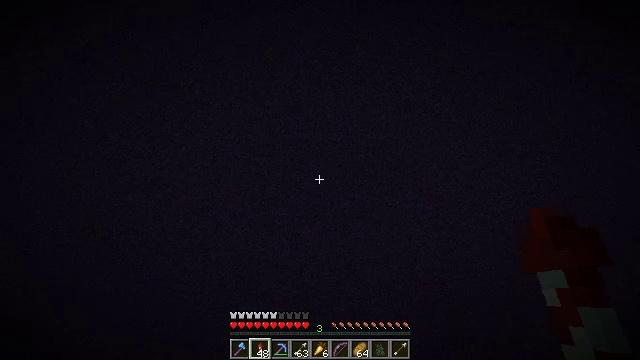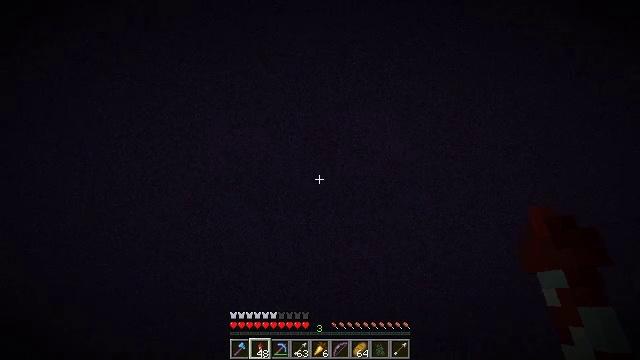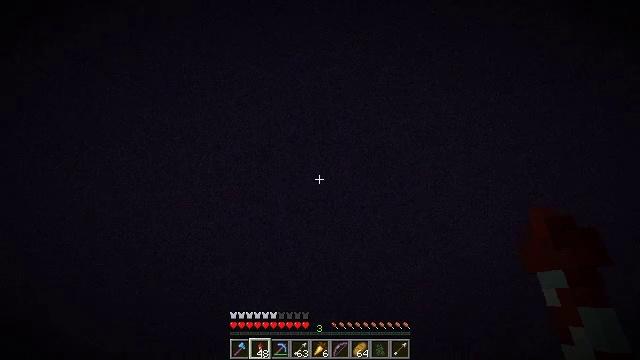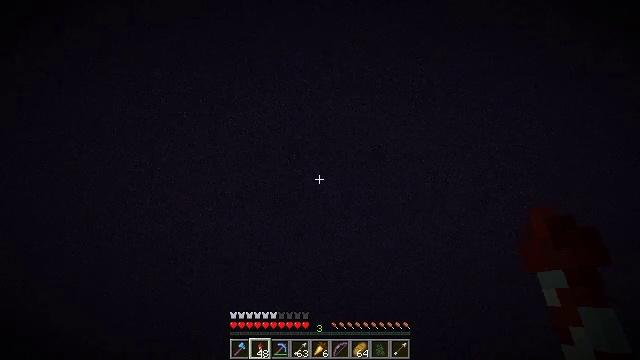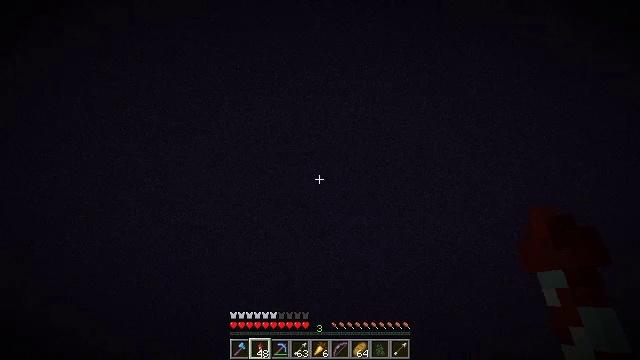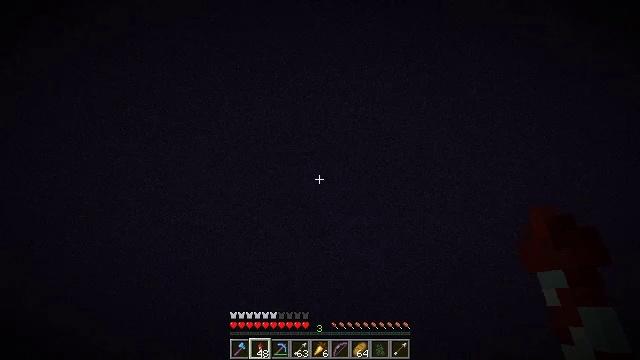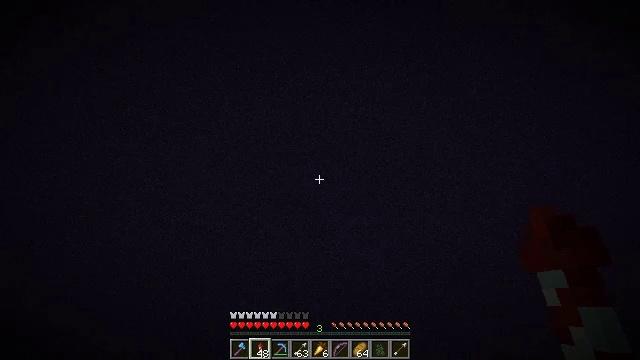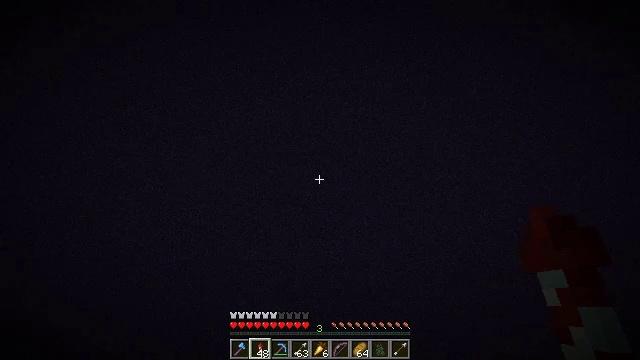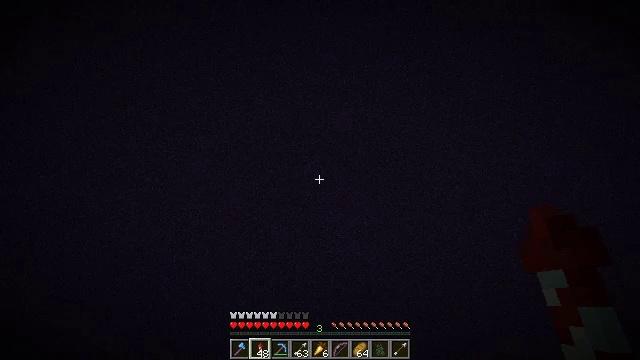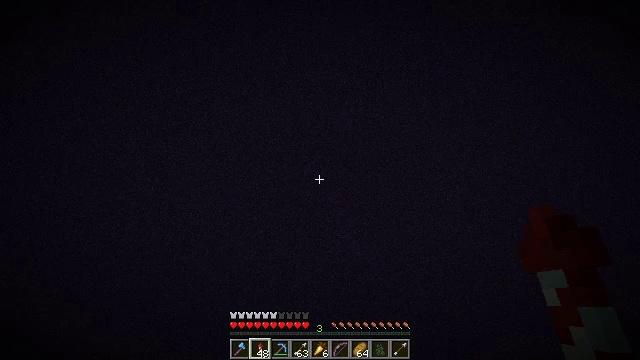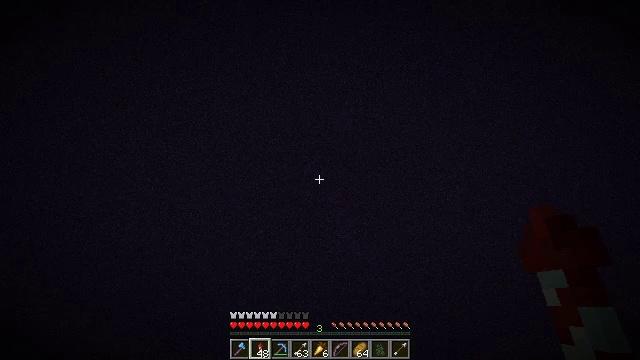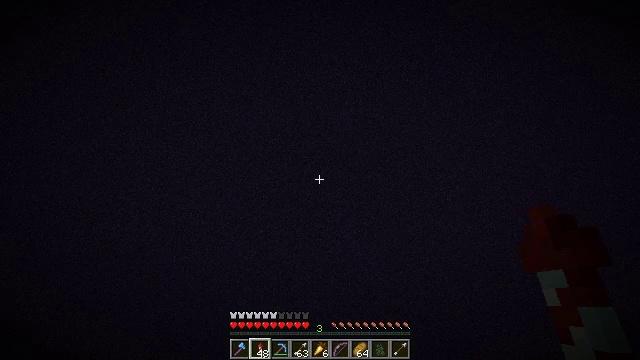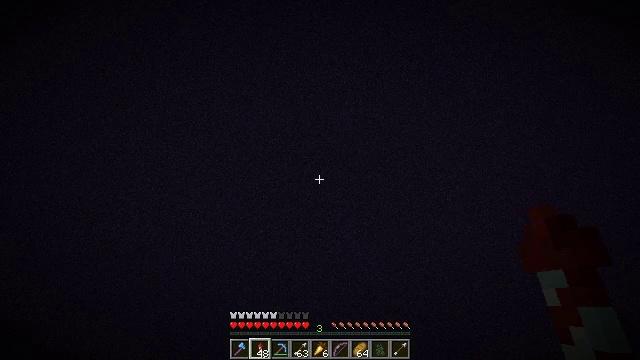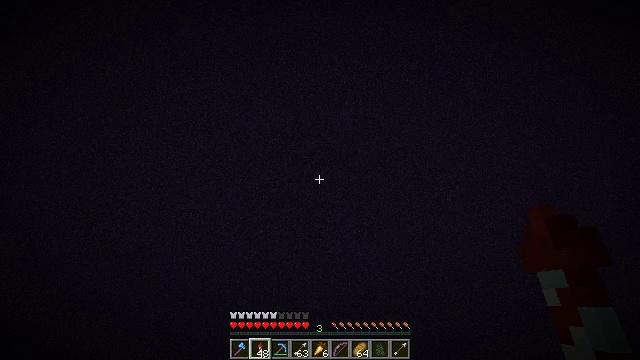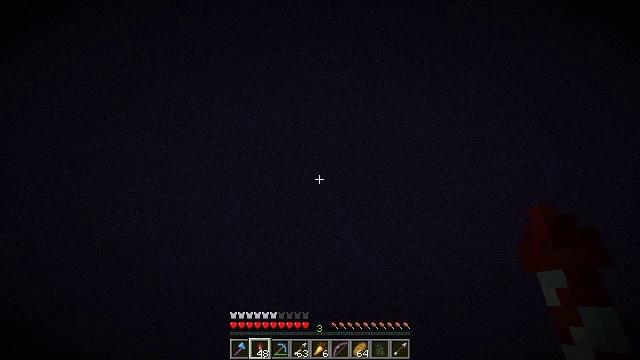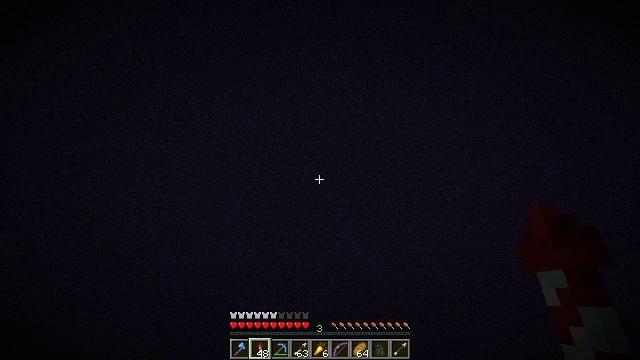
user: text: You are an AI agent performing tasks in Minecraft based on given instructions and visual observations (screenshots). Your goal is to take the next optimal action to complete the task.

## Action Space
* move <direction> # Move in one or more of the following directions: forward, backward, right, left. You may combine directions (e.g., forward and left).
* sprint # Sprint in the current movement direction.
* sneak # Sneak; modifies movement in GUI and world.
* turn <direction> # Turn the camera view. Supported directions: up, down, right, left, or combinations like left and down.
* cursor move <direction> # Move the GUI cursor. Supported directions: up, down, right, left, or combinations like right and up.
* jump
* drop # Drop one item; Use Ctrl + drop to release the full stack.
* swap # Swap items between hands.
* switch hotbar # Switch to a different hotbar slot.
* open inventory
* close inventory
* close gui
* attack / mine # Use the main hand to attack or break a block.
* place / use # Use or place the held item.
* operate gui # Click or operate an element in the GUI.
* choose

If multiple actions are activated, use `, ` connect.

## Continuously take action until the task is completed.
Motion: motion action
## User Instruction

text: Drop a firework rocket.
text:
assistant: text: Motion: move forward, sprint, jump
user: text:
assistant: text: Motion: move forward, sprint, jump
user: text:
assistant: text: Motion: move forward, sprint, jump
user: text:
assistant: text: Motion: move forward, sprint, jump
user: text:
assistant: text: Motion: move forward, sprint, jump
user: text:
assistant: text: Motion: move forward, sprint, jump
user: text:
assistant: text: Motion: move forward, sprint, jump
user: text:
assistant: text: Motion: move forward, sprint, jump
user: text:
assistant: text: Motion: move forward, sprint, jump
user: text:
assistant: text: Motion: move forward, sprint, jump
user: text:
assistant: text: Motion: move forward, sprint, jump
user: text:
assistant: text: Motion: move forward, sprint, jump
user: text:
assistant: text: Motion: move forward, sprint, jump
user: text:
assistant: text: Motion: move forward, sprint, jump
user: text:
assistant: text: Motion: move forward, sprint, jump
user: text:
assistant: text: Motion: move forward, sprint, jump
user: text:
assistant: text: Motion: move forward, sprint, jump
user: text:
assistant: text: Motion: move forward, sprint, jump
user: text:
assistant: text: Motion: move forward, sprint, jump
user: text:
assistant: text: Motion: move forward, sprint, jump
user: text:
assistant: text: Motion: move forward, sprint, jump
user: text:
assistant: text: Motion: move forward, sprint, jump
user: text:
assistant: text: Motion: move forward, sprint, jump
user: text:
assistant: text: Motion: move forward, sprint, jump
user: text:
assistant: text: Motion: move forward, sprint, jump
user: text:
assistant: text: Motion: move forward, sprint, jump
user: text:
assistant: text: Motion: move forward, sprint, jump
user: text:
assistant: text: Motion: move forward, sprint, jump
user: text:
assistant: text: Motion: move forward, sprint, jump
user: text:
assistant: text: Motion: move forward, sprint, jump